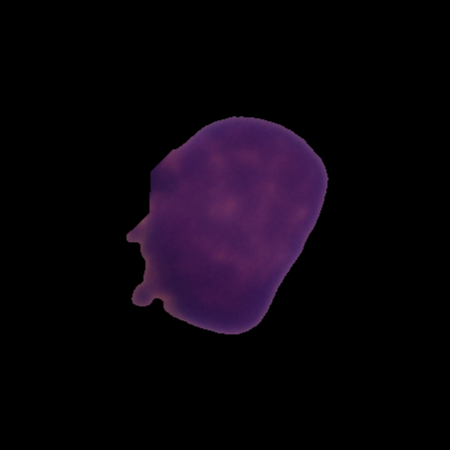
Label: healthy